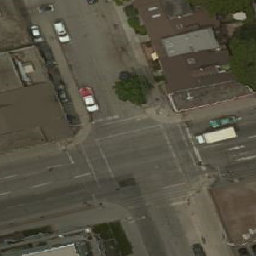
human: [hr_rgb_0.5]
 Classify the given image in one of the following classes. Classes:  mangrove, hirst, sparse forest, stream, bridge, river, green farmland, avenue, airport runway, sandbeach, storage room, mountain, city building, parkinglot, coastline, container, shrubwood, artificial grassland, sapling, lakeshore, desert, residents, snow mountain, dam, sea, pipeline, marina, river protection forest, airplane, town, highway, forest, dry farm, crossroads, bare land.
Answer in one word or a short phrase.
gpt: crossroads